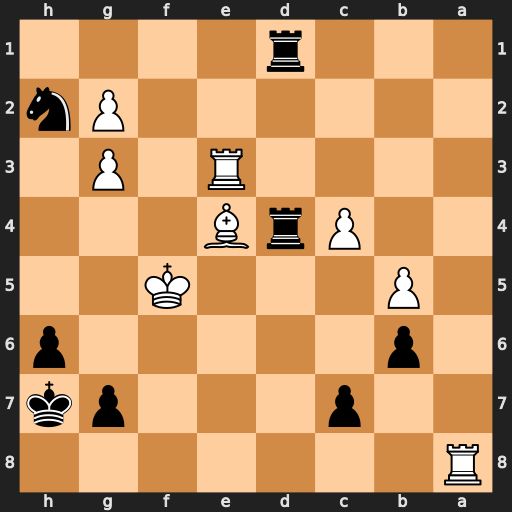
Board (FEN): R7/2p3pk/1p5p/1P3K2/2PrB3/4R1P1/6Pn/3r4
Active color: b
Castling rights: -
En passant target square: -
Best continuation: g6+ Ke6 Nf1